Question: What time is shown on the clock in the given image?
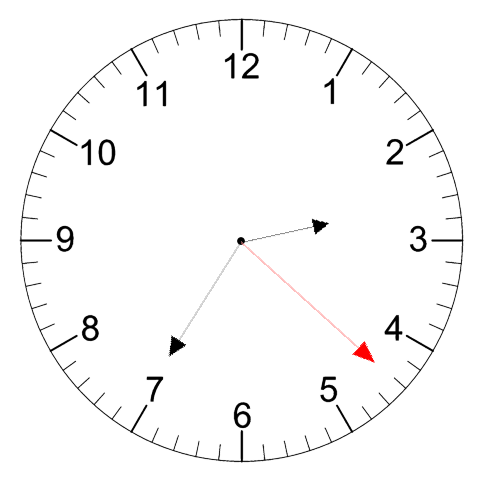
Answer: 02:35:22